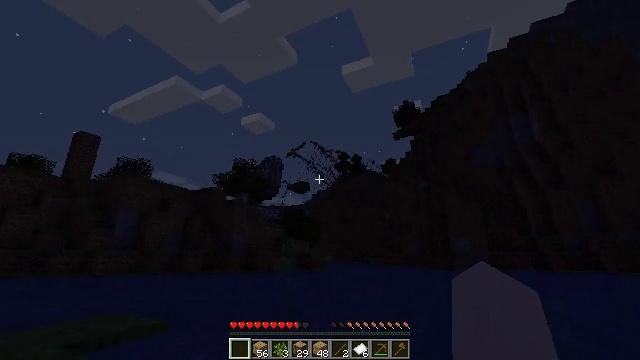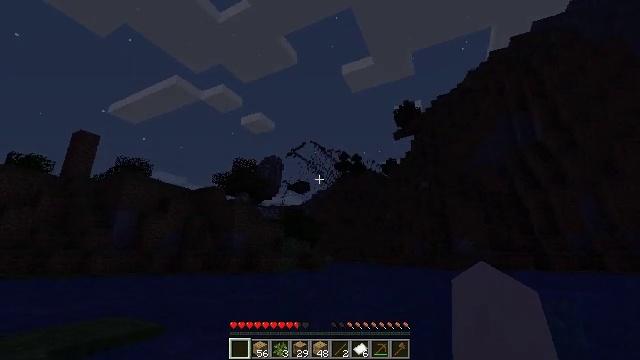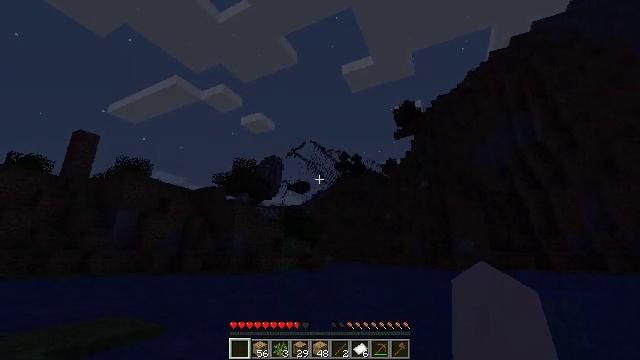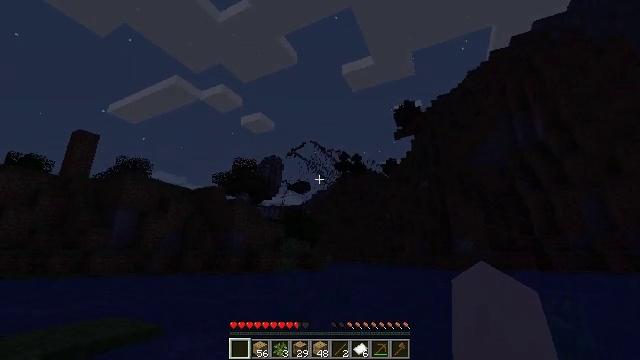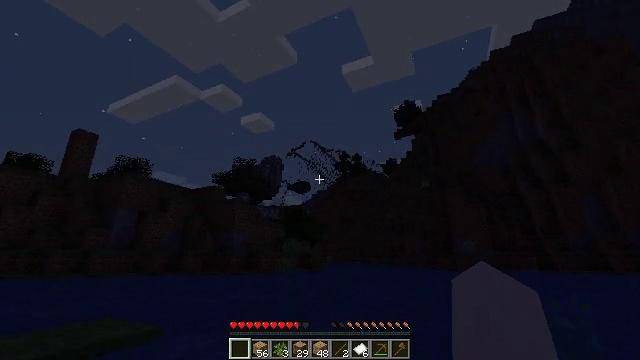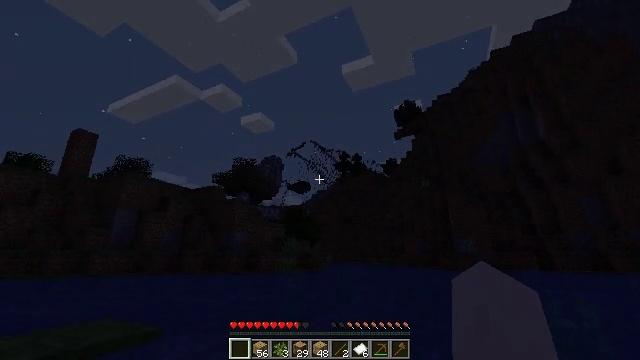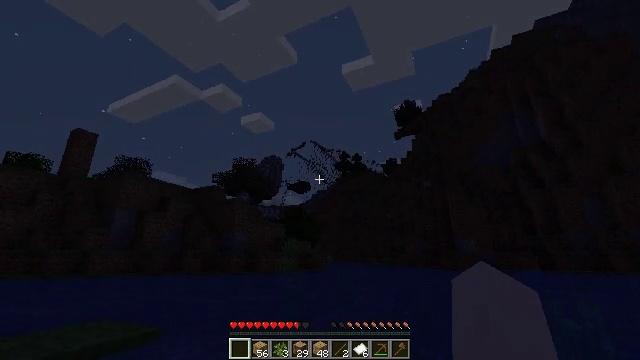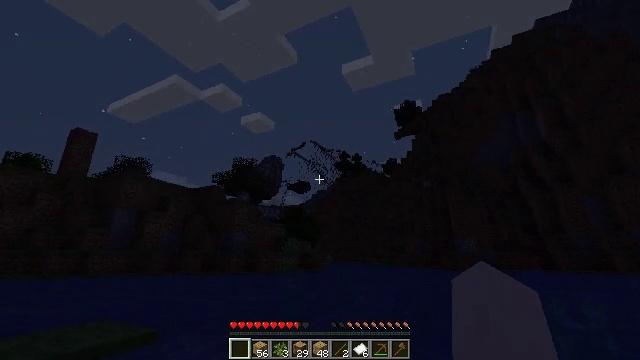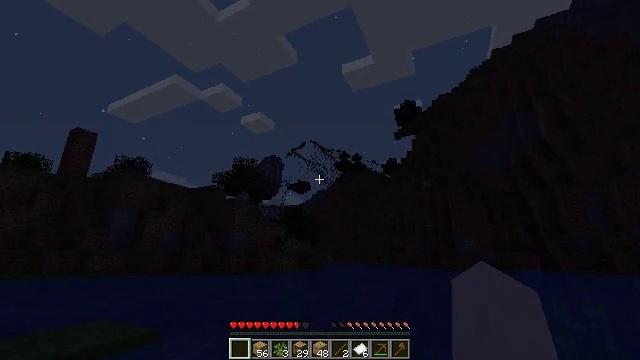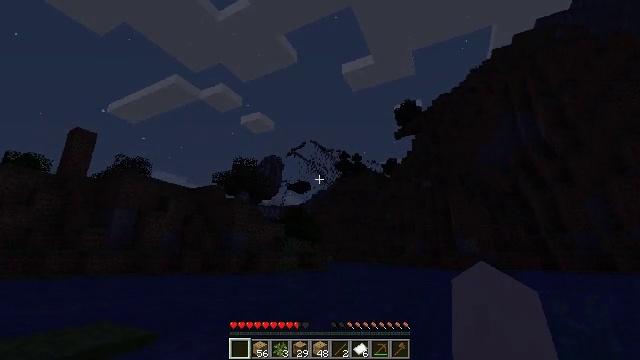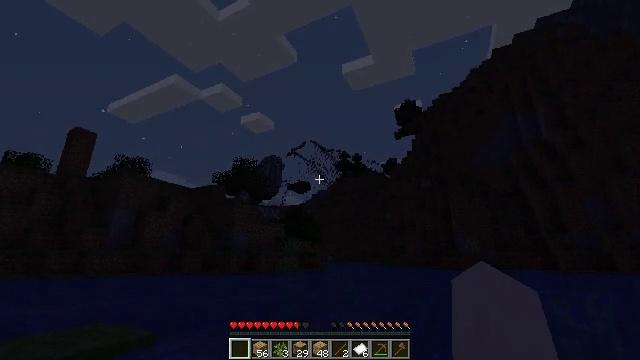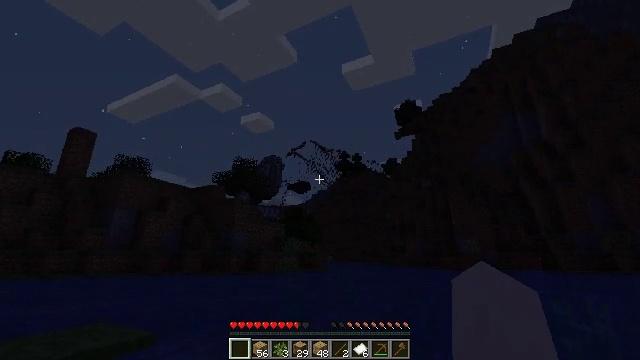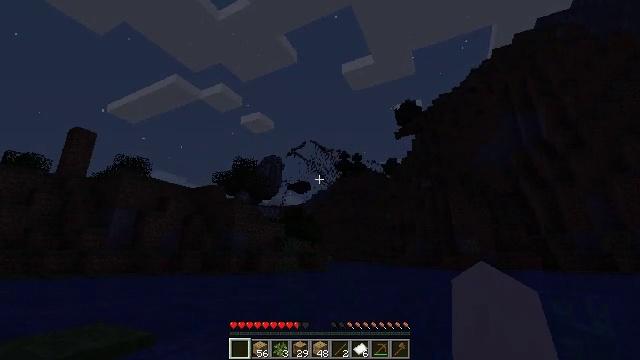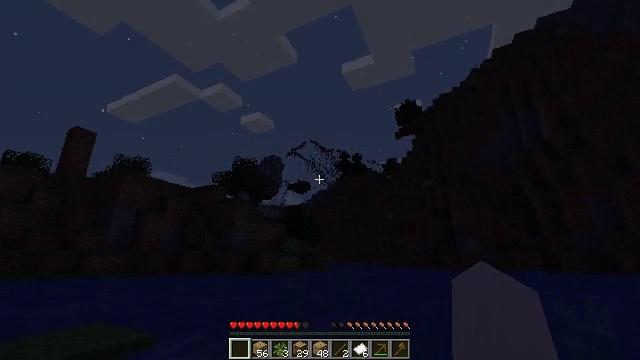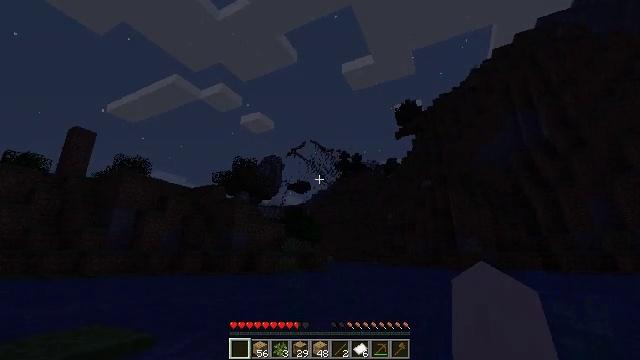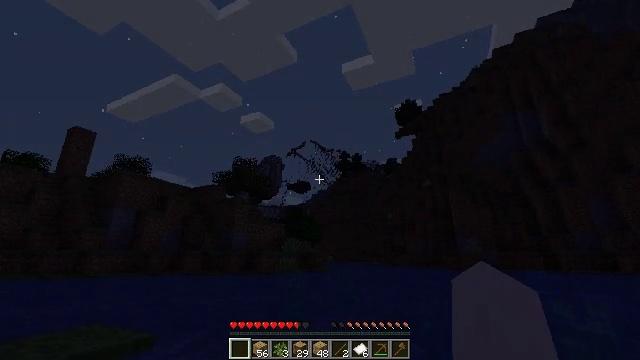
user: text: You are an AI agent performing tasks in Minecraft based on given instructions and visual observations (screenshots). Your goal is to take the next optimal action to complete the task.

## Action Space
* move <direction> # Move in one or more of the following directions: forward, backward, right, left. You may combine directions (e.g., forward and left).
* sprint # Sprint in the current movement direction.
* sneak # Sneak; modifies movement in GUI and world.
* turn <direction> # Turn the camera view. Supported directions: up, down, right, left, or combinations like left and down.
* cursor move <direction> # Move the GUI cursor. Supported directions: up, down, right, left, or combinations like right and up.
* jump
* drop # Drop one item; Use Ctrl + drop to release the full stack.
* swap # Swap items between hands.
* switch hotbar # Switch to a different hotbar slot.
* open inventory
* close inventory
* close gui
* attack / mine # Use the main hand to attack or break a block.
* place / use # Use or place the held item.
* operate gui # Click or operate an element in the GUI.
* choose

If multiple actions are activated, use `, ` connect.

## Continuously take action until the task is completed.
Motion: motion action
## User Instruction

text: Gather tall seagrass in the ocean.
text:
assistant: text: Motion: no_op
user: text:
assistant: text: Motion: no_op
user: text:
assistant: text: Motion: no_op
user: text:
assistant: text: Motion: no_op
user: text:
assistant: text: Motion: no_op
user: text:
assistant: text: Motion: no_op
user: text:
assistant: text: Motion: no_op
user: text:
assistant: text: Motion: no_op
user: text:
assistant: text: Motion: no_op
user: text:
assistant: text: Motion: no_op
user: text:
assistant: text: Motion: no_op
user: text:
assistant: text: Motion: no_op
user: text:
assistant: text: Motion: no_op
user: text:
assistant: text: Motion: no_op
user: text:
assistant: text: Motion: no_op
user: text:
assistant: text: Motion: no_op
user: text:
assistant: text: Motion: no_op
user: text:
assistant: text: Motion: no_op
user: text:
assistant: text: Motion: no_op
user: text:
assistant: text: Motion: no_op
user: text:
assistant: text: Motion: no_op
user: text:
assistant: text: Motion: no_op
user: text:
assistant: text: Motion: no_op
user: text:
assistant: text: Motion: no_op
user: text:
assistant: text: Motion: no_op
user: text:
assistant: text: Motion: move forward
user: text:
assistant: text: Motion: move forward
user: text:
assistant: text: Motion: move forward
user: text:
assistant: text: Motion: move forward
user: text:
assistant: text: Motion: move forward